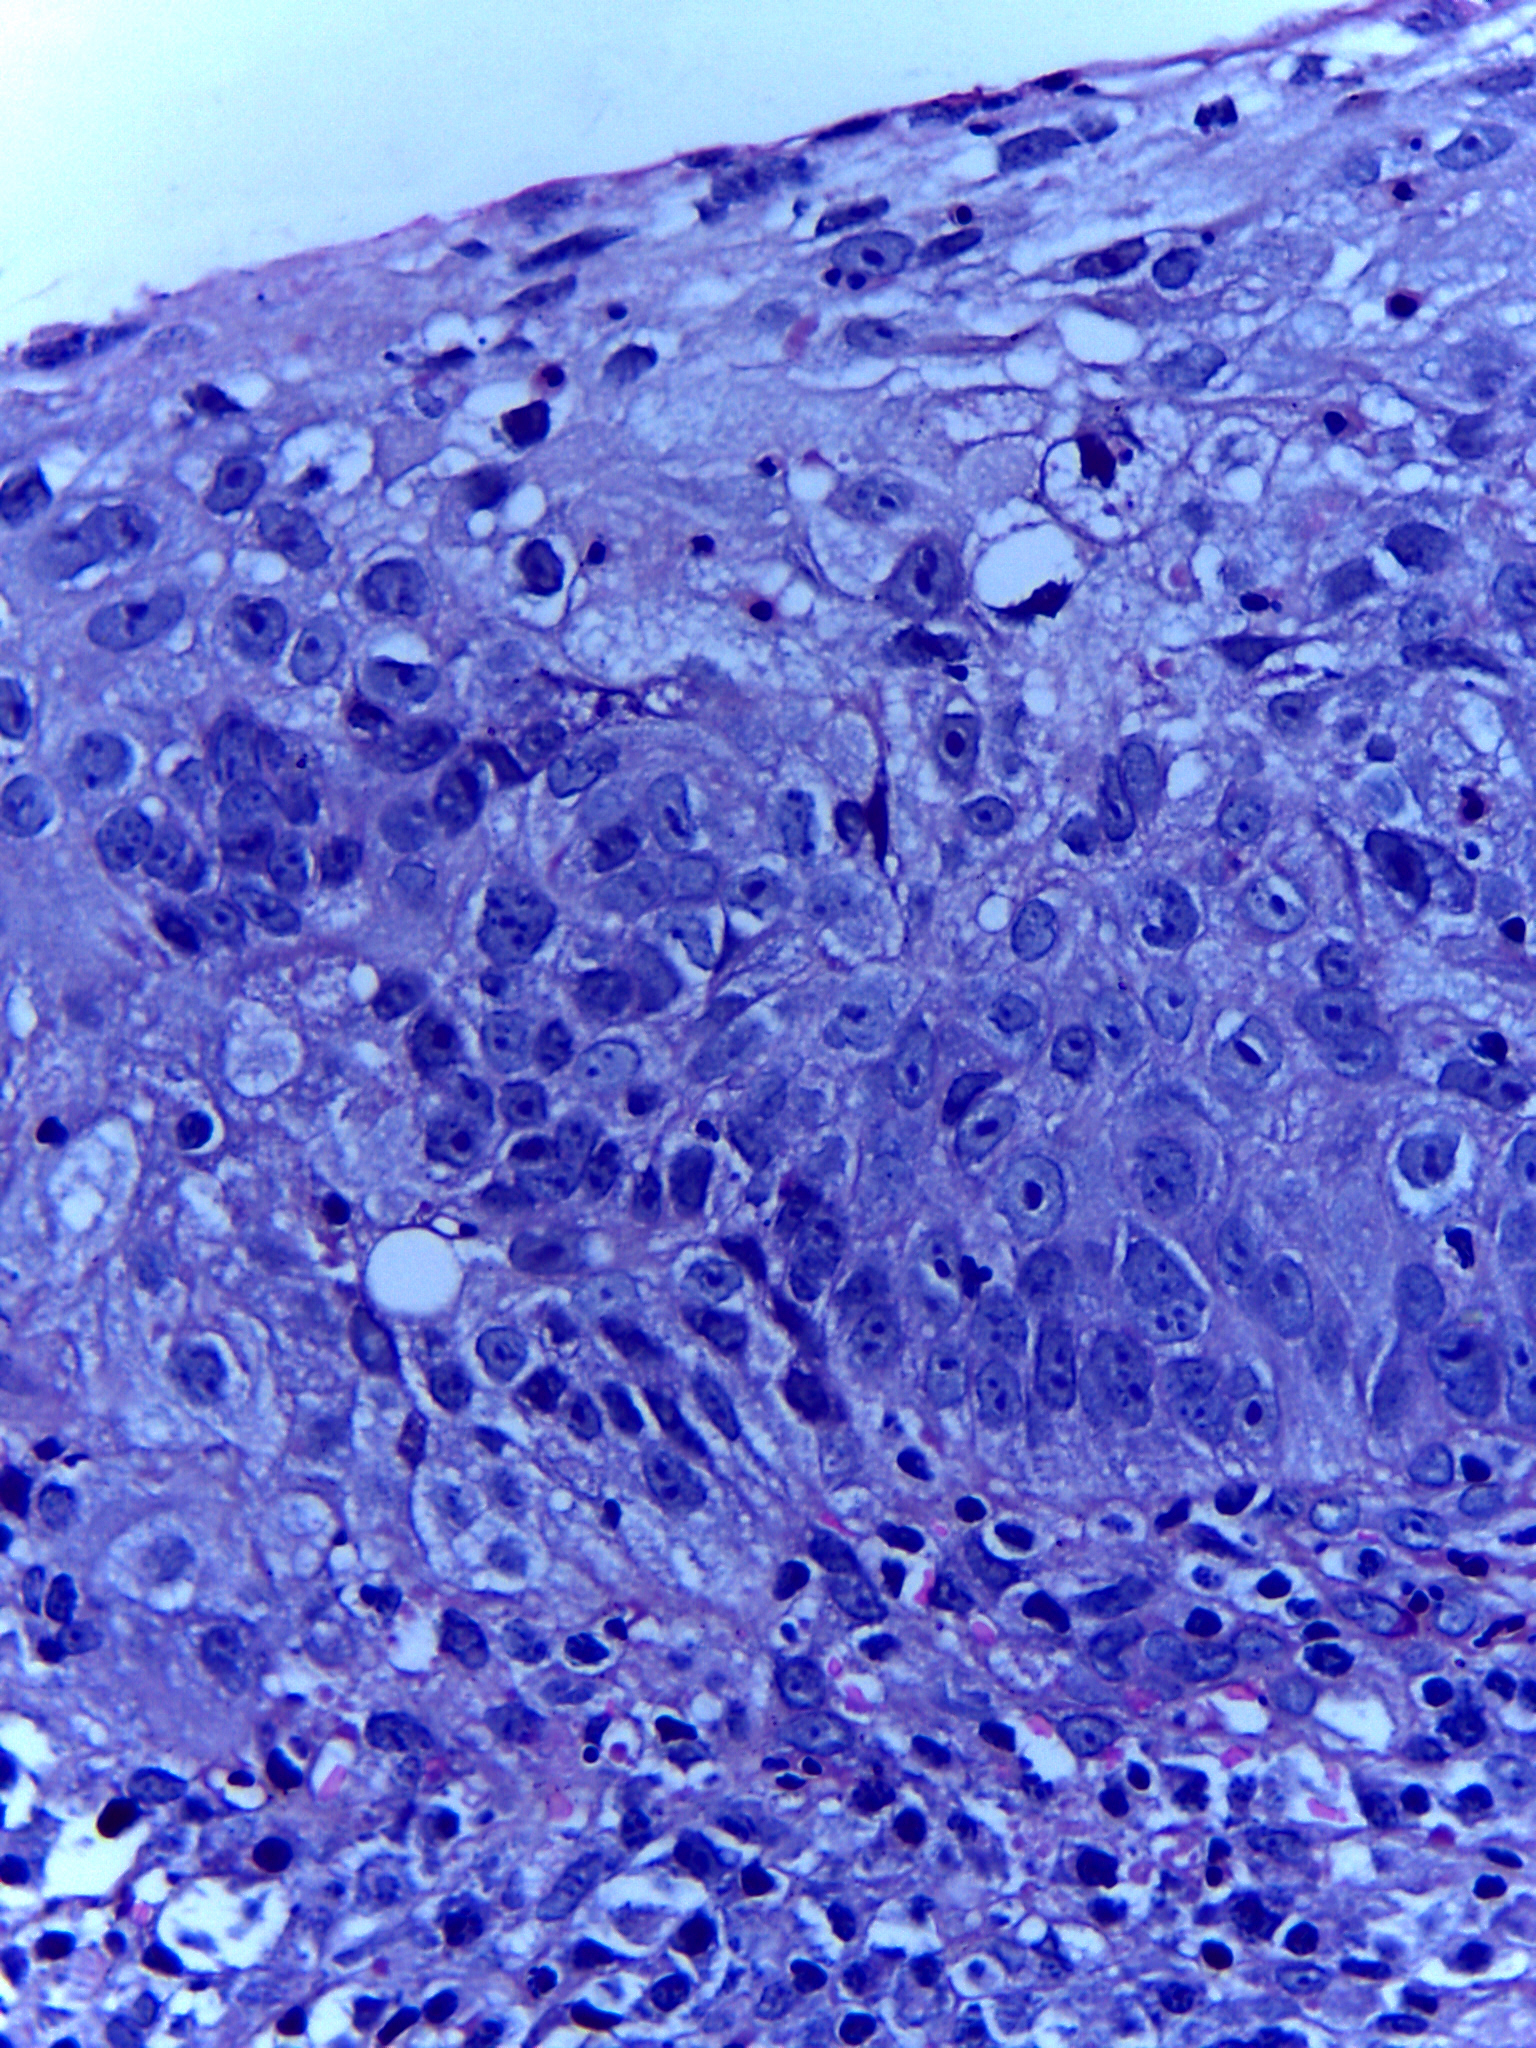
Diagnosis: OSCC